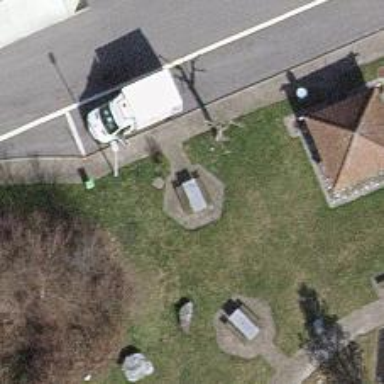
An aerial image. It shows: Picnic table located in leisure land area.